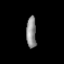
Tissue: prostate
Cell type: T cells
Senescence score: 0.3535
Nuclear area (px): 307
Mean DAPI intensity: 141.264